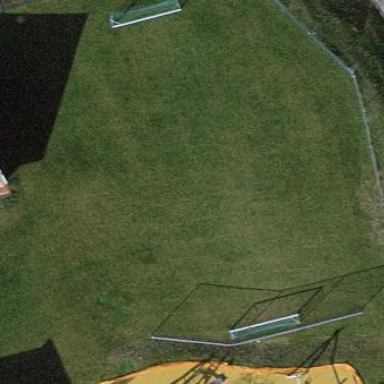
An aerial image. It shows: Soccer pitch designated for leisure and sports activities.